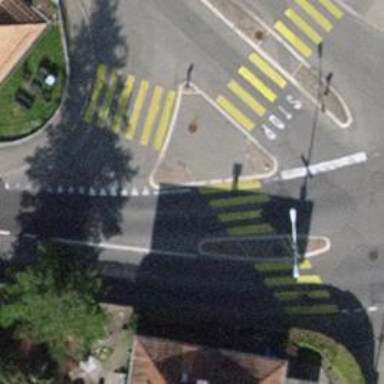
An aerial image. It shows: Traffic calming island.